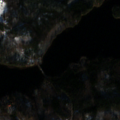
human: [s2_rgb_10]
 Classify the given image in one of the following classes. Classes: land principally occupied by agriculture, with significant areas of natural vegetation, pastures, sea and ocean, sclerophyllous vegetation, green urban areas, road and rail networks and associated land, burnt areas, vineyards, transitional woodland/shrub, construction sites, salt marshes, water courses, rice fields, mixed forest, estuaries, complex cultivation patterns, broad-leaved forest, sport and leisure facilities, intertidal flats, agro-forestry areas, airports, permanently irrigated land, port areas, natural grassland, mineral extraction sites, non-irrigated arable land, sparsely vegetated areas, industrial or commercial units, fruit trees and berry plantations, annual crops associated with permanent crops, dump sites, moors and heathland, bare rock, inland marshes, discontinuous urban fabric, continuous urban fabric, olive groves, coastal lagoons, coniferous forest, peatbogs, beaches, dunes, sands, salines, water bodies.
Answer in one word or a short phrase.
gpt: land principally occupied by agriculture, with significant areas of natural vegetation, broad-leaved forest, coniferous forest, mixed forest, water bodies